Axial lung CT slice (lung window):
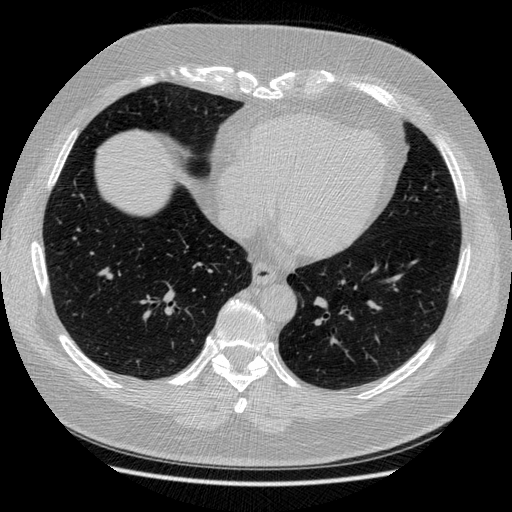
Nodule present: no